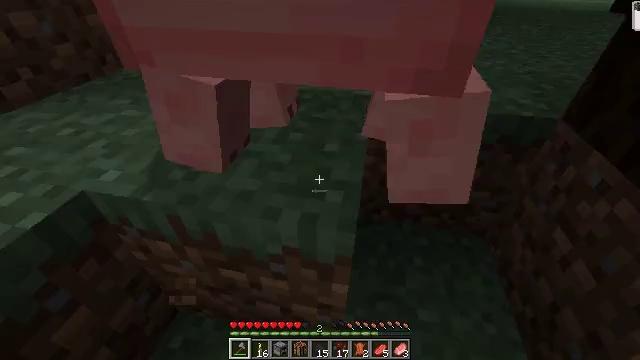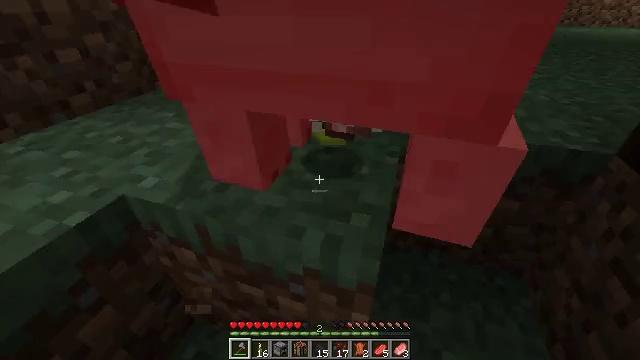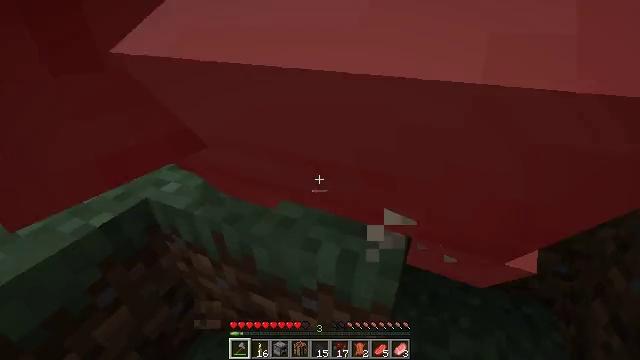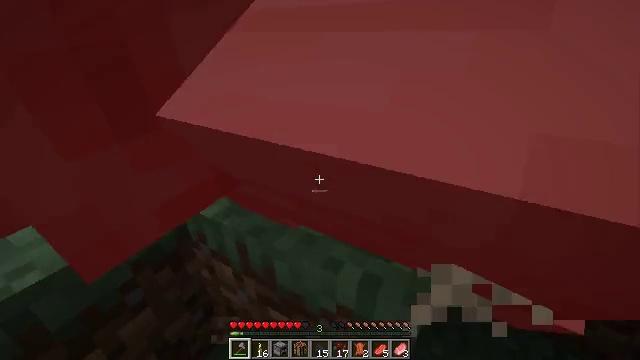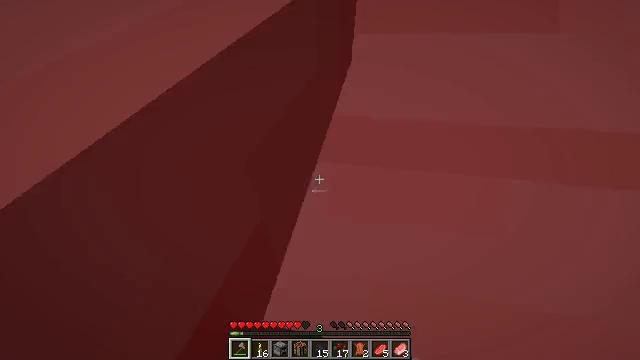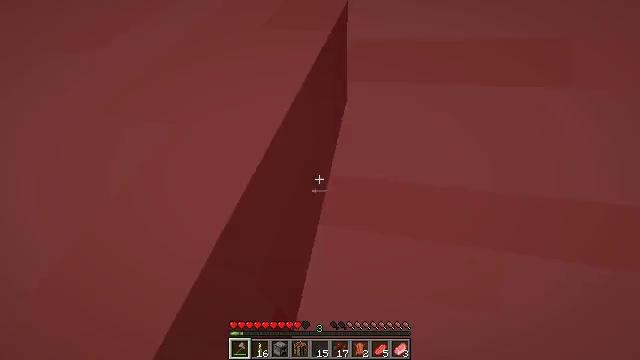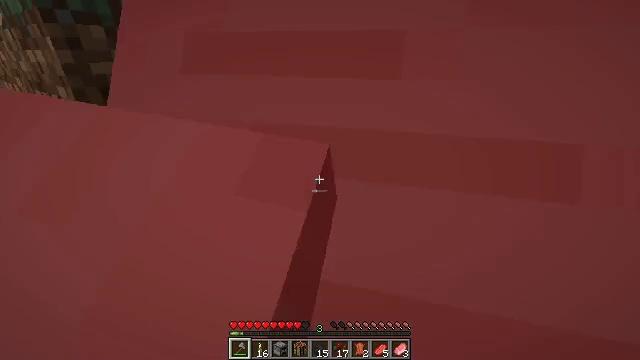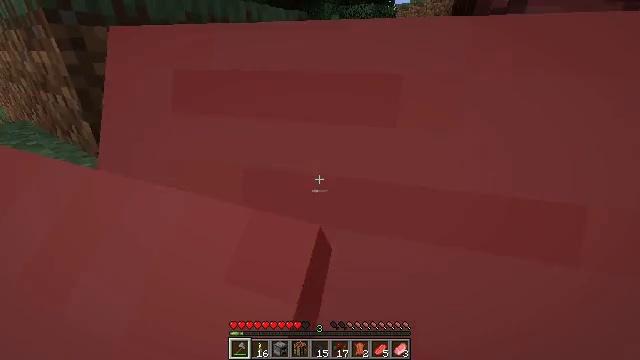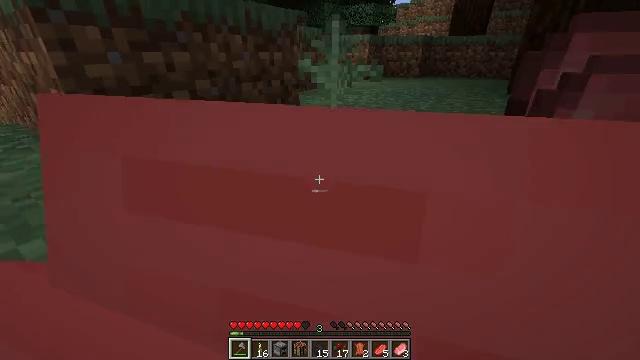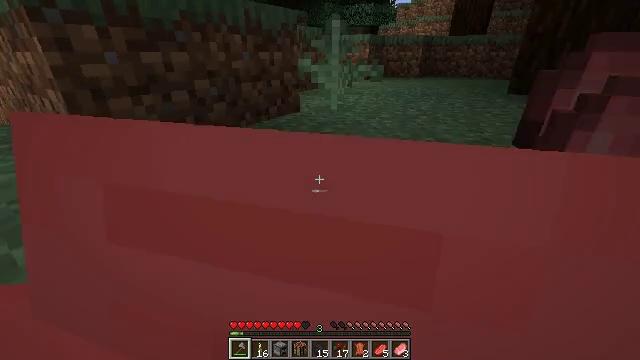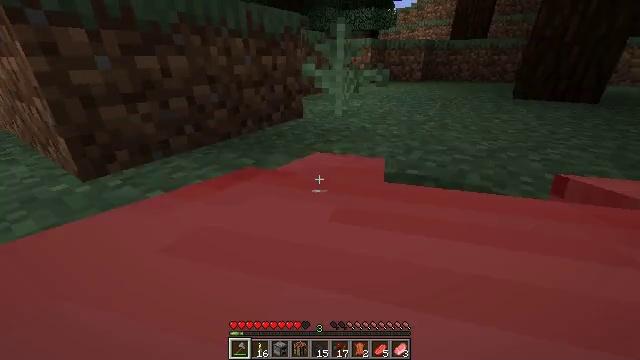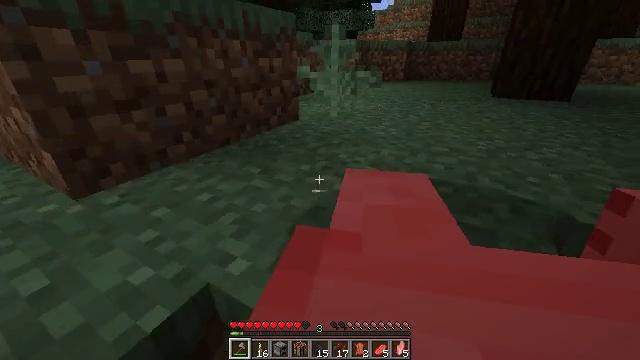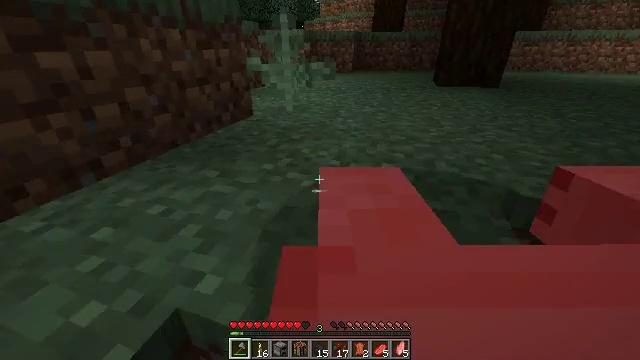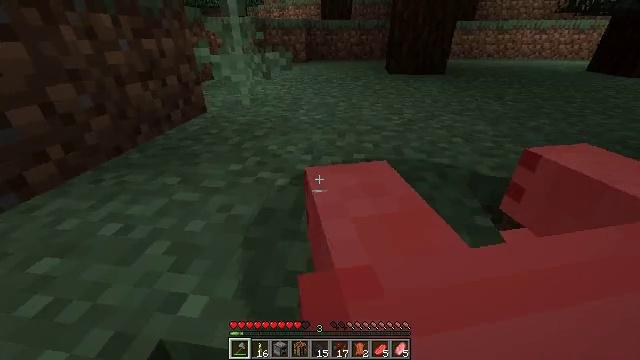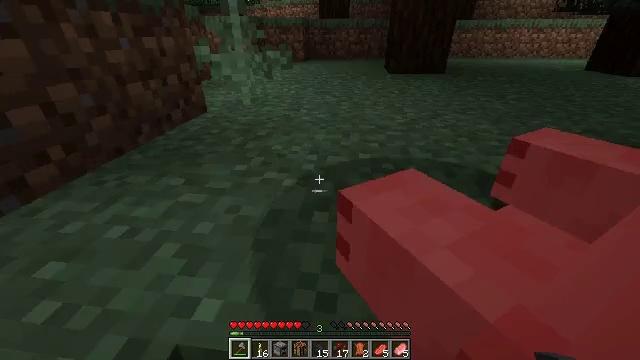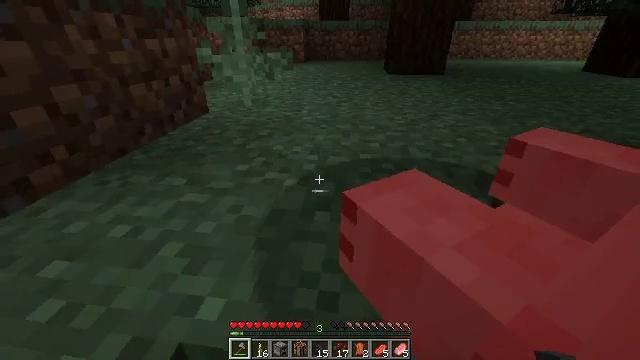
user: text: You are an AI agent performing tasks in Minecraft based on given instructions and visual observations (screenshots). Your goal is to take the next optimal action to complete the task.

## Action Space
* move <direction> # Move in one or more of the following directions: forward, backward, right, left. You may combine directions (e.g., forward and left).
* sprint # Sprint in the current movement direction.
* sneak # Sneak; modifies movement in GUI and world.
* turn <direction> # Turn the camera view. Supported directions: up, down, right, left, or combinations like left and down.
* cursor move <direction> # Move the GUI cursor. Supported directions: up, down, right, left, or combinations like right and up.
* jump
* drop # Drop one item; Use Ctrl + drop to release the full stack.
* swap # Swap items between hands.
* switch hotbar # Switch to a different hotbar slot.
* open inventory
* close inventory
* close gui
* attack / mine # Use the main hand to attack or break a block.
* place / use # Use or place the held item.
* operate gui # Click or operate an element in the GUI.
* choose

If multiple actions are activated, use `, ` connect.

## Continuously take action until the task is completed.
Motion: motion action
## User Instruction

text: Gather kelp plant by attacking it underwater.
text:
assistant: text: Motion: turn left and up
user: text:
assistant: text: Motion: turn left and up
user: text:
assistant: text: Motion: turn left and up
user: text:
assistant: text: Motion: turn left and up
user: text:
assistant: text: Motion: no_op
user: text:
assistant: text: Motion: no_op
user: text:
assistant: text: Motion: no_op
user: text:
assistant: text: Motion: move forward
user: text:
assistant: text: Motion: move forward, sprint
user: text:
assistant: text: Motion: move forward, sprint
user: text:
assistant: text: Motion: move forward, sprint, turn right
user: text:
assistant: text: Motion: move forward, sprint, turn right and down
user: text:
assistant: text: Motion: move forward, sprint, turn right and down
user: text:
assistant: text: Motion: move forward, sprint
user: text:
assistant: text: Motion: move forward, sprint
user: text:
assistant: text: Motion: move forward, sprint
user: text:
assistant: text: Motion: move forward, sprint, turn right and up
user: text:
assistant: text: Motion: move forward, turn right
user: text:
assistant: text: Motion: move forward, sprint, turn right and down
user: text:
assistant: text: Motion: move forward, sprint, turn right and down
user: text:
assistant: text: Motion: move forward, sprint, turn right
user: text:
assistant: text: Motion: move forward, sprint
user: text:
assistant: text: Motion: move forward, sprint
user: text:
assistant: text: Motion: move forward, sprint, turn right and up
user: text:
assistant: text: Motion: move forward, turn right and up
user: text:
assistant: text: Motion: move forward, turn up
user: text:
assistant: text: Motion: no_op
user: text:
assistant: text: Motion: no_op
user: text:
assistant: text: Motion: no_op
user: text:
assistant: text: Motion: move forward, turn up